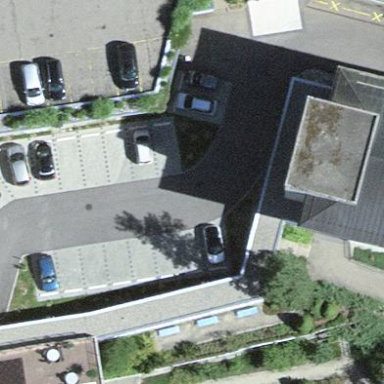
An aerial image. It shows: Parking area.